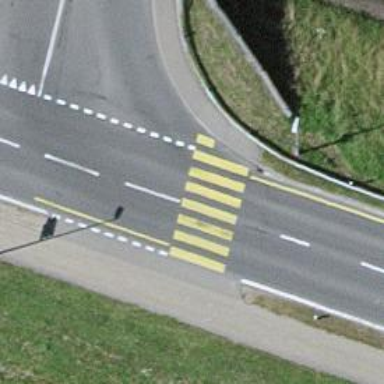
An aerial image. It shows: Uncontrolled zebra crossing on the road.